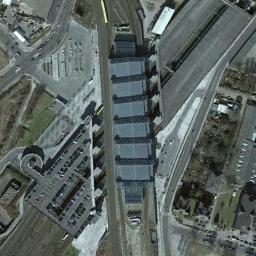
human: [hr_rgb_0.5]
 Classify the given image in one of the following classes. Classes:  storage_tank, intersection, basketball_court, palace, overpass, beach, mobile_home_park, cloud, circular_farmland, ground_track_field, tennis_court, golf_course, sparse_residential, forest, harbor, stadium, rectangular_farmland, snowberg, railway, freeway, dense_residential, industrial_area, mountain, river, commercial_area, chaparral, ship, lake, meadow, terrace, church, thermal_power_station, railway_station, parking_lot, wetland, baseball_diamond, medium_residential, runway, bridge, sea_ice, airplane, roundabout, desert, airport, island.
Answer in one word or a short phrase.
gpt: railway_station